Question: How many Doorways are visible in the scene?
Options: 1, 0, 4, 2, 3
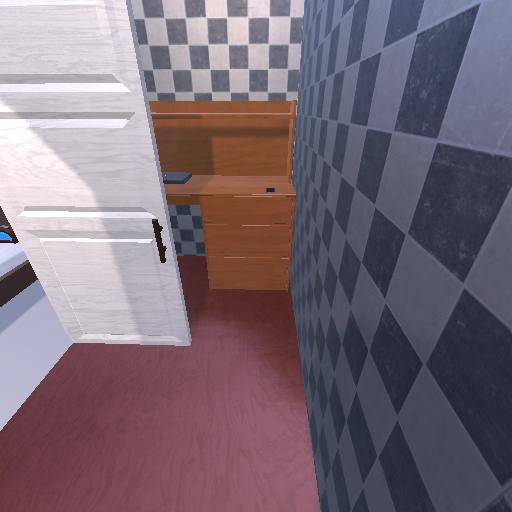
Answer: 1